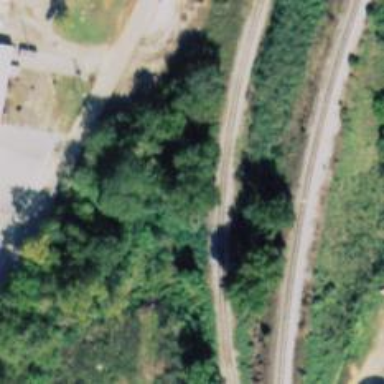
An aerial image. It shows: Railway siding for service.